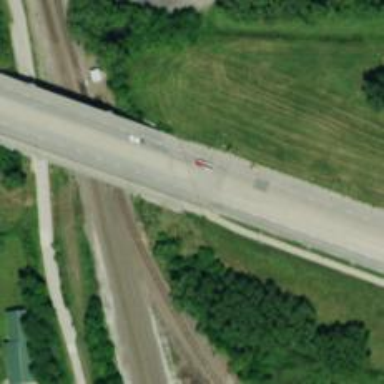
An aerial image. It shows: Primary highway bridge.